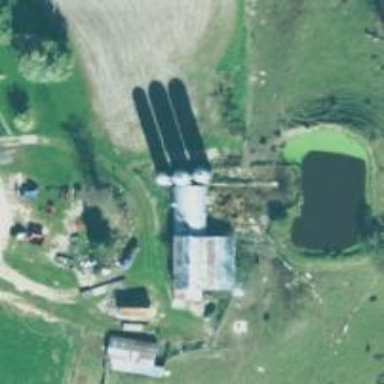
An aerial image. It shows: Silo.